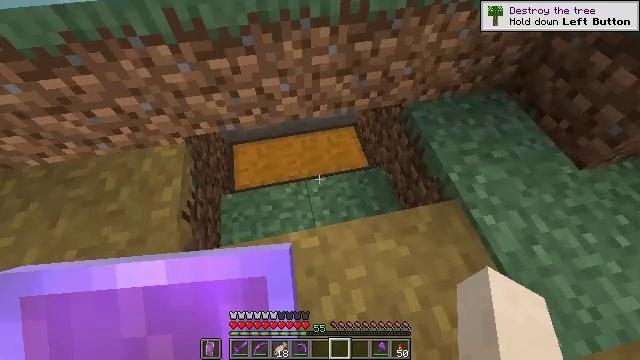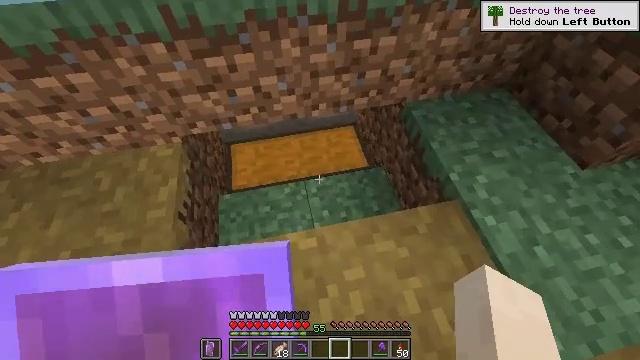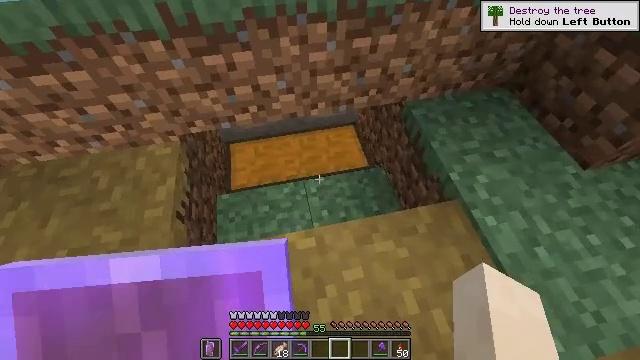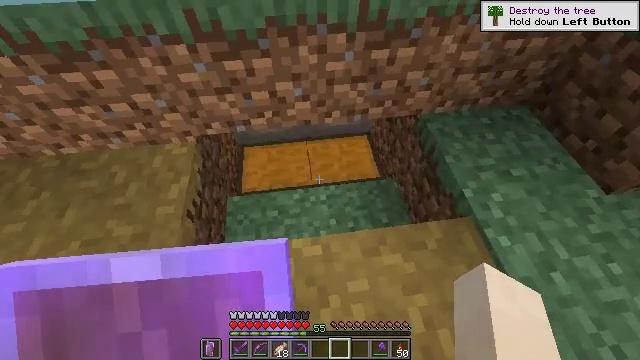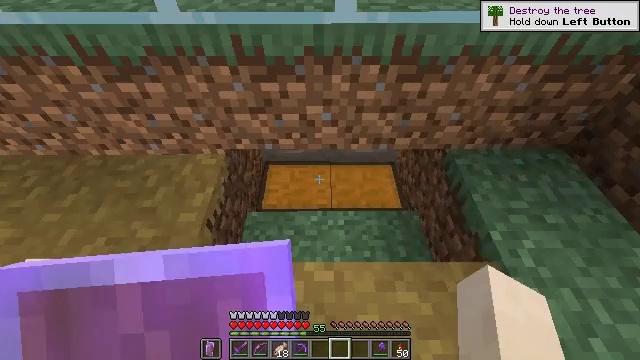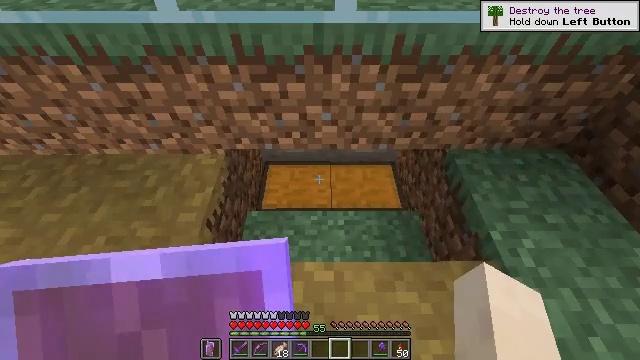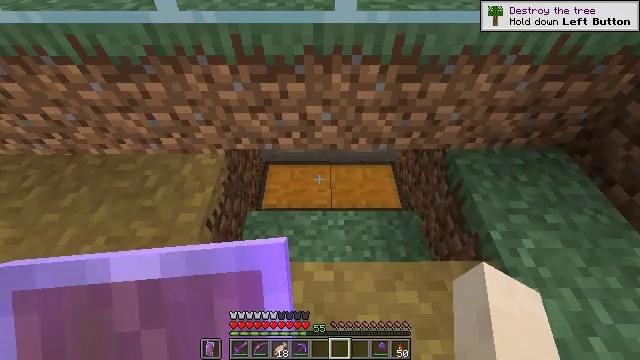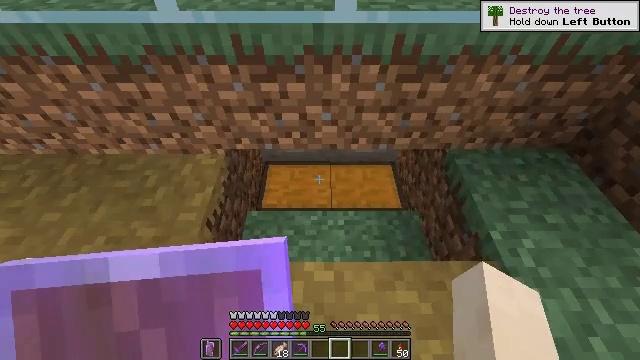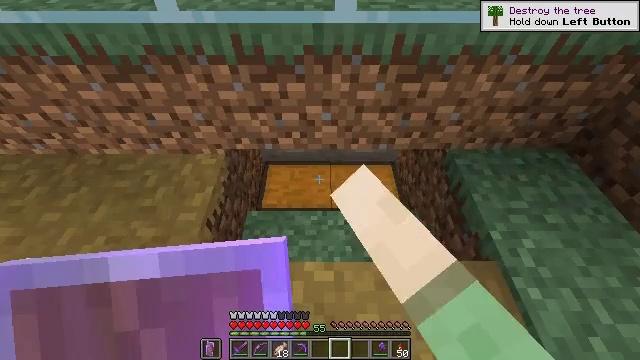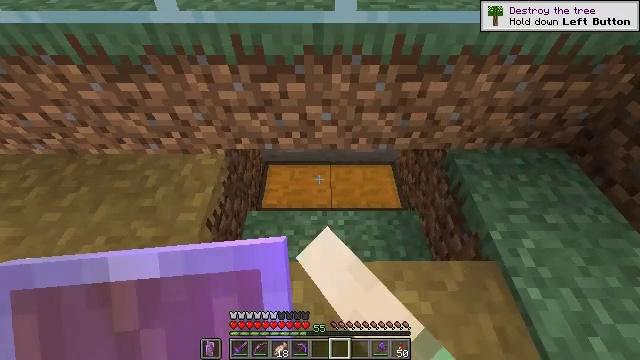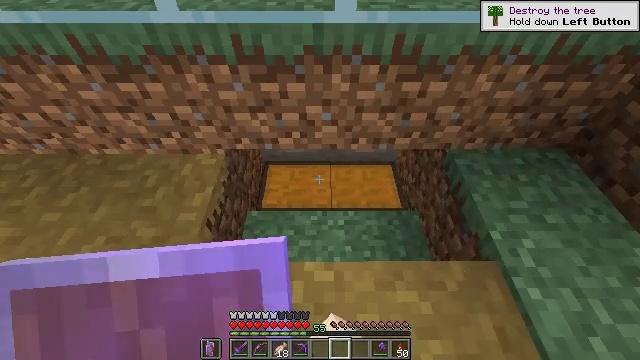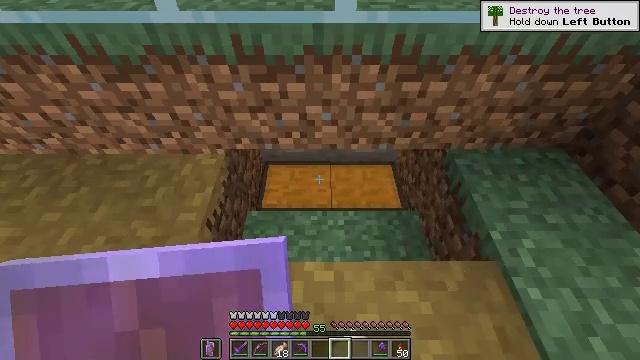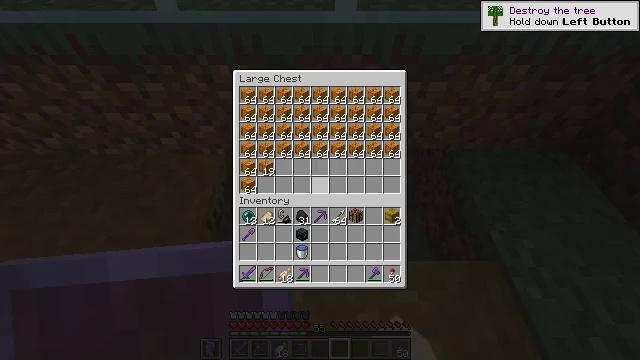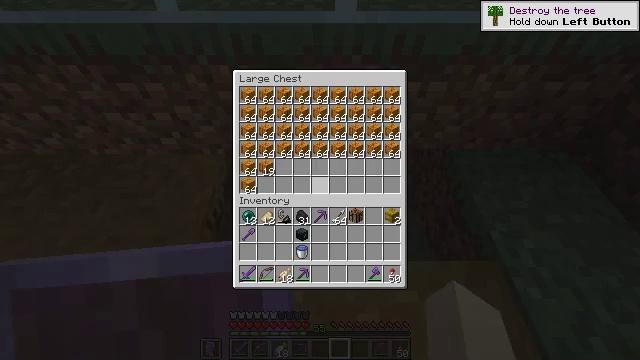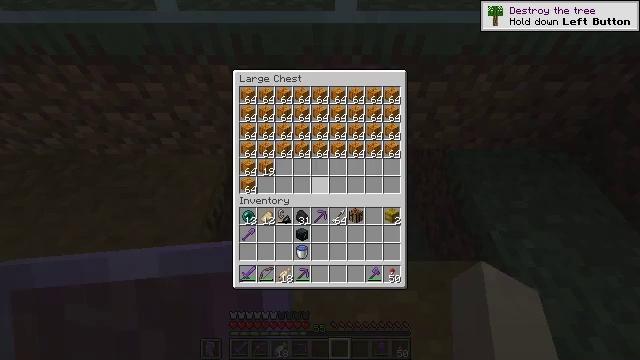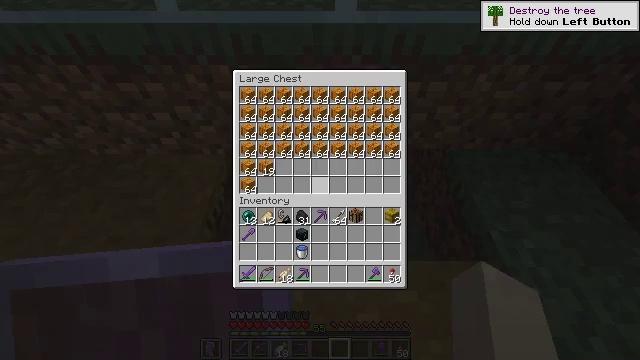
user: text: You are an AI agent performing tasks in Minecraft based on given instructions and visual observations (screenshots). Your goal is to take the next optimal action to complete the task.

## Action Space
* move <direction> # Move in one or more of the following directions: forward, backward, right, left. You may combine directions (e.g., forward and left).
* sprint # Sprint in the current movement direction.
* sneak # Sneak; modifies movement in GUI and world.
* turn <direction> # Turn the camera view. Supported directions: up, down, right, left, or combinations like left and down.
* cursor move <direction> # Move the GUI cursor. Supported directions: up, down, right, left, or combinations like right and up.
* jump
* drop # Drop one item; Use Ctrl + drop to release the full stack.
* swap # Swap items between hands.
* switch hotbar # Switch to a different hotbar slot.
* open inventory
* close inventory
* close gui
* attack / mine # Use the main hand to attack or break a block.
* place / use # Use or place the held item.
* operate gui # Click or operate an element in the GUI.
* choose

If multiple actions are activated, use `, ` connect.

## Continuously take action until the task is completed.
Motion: motion action
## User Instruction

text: Gather the sticky piston from a redstone contraption.
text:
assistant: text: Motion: no_op
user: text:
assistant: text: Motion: no_op
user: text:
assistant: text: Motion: turn left and up
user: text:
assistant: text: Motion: turn left and up
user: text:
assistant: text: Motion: no_op
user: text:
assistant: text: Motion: no_op
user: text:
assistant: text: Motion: use / place
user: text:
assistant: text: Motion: use / place
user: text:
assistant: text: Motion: use / place
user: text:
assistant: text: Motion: use / place
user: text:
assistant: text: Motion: no_op
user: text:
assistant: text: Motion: no_op
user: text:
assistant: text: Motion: no_op
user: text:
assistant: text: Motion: no_op
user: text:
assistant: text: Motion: no_op
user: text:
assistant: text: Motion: no_op
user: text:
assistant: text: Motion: no_op
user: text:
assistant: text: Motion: no_op
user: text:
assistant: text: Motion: no_op
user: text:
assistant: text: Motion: no_op
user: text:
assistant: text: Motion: no_op
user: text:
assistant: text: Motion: no_op
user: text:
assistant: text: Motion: no_op
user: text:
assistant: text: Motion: no_op
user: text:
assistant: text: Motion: no_op
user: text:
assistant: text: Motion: no_op
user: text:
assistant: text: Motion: turn left and up
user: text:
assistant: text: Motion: turn left and up
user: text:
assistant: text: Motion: turn left and up
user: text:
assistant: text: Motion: turn left and up